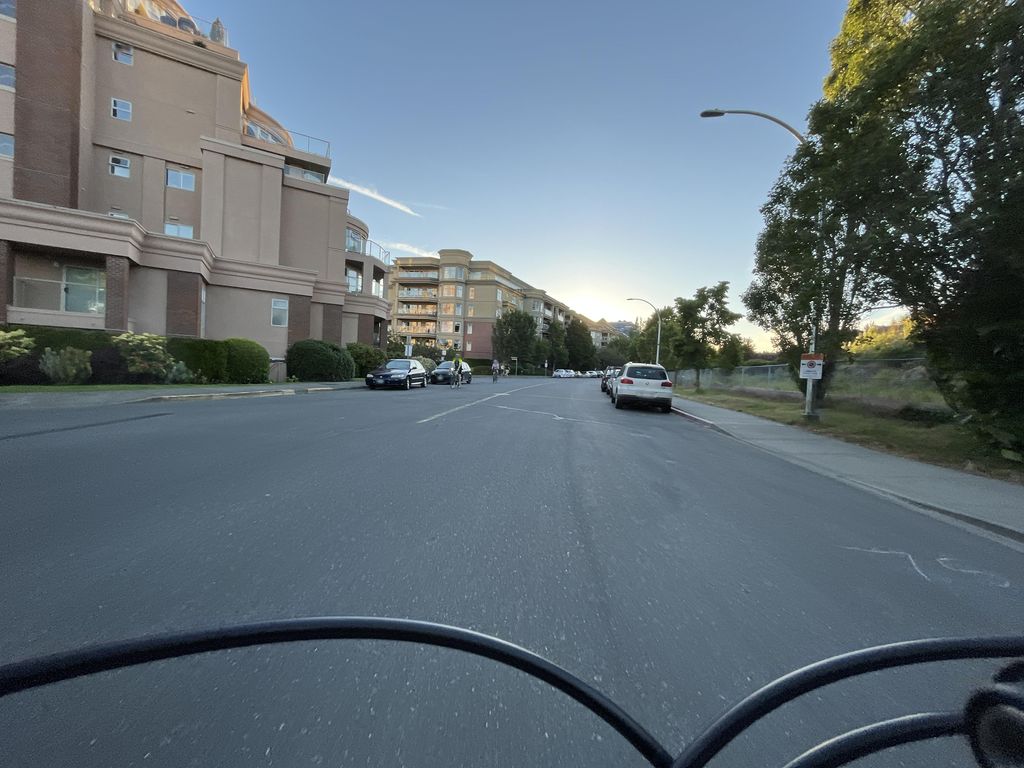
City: victoria